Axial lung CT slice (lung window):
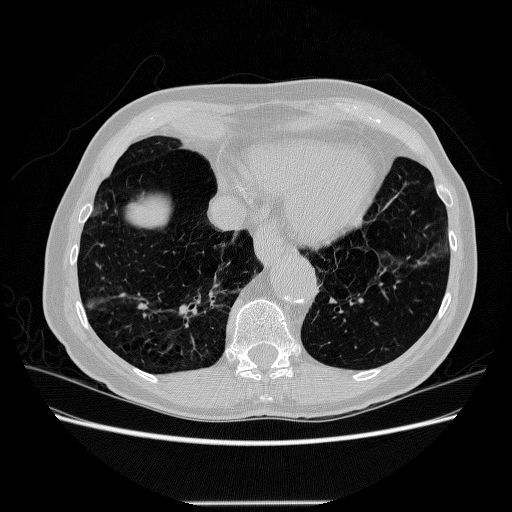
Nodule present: no